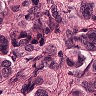
Metastatic tissue present: yes